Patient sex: M
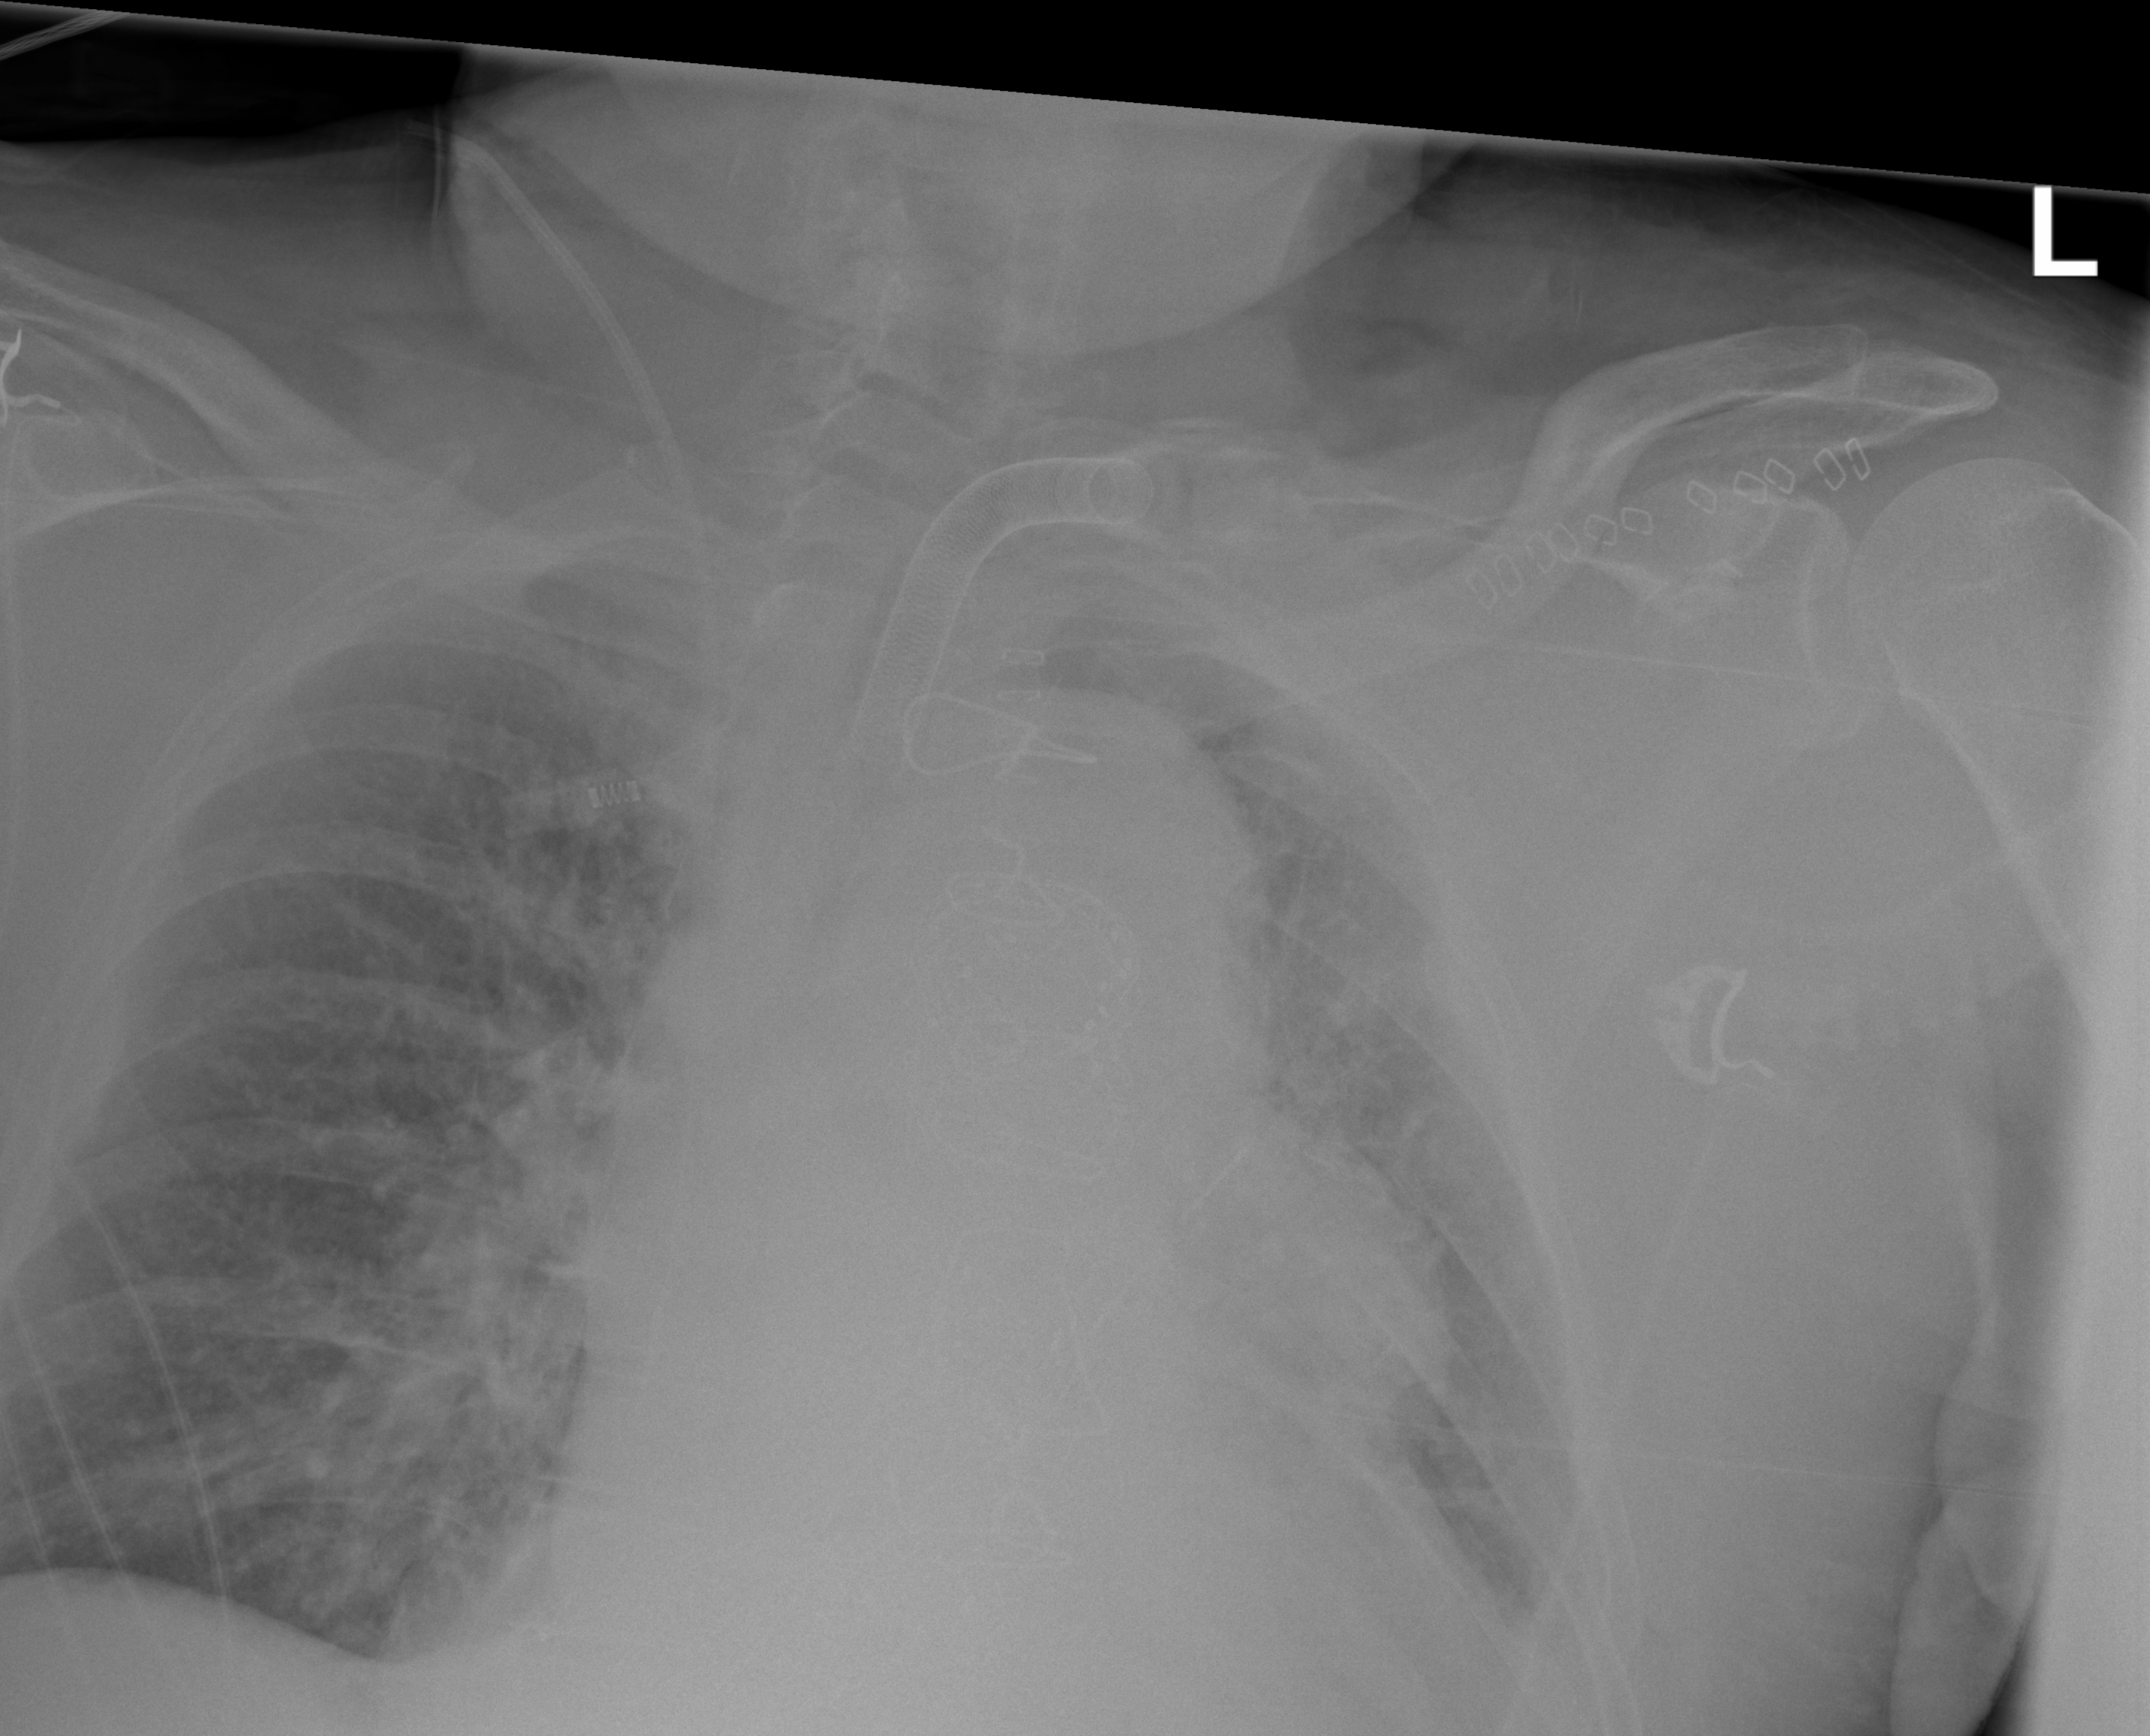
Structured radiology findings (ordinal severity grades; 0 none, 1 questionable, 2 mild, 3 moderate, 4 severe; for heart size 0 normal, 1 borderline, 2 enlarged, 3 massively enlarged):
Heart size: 2
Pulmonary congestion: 2
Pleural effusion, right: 0
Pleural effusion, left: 2
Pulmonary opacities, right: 0
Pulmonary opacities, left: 0
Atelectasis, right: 2
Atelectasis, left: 2